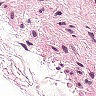
Metastatic tissue present: no